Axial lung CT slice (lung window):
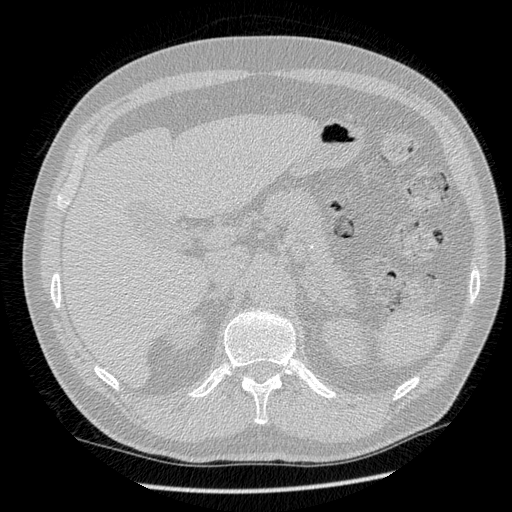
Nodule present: no